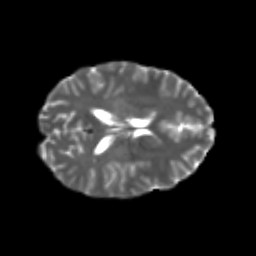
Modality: T2w
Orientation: axial
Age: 26
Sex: female
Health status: healthy
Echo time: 0.074 s